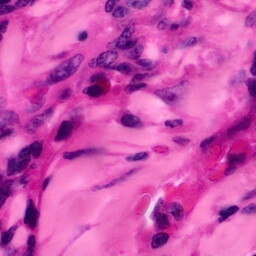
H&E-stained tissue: Pancreatic